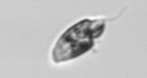
Label: Katodinium_or_Torodinium